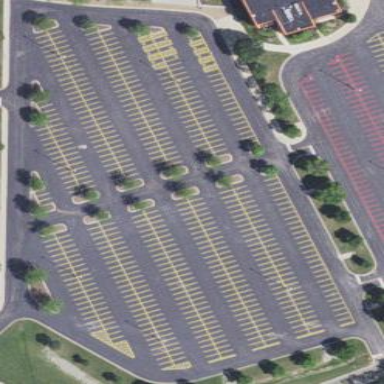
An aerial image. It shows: Parking area.